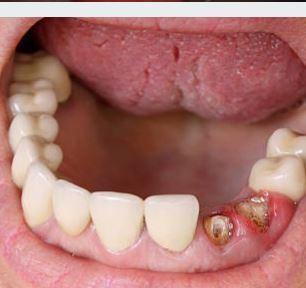
Condition: hypodontia